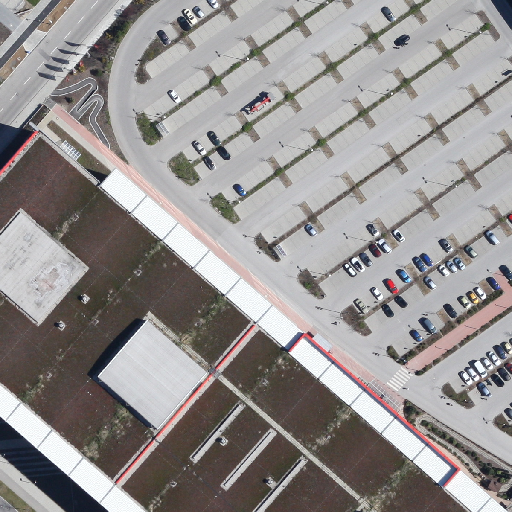
Referring expression: heavy-duty vehicle in the parking area